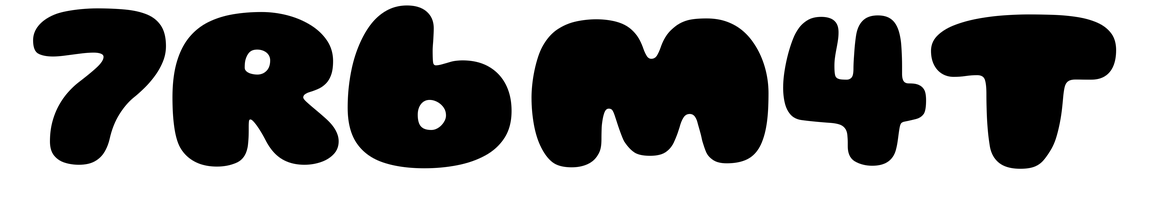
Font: Gluten_Black